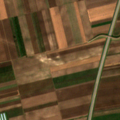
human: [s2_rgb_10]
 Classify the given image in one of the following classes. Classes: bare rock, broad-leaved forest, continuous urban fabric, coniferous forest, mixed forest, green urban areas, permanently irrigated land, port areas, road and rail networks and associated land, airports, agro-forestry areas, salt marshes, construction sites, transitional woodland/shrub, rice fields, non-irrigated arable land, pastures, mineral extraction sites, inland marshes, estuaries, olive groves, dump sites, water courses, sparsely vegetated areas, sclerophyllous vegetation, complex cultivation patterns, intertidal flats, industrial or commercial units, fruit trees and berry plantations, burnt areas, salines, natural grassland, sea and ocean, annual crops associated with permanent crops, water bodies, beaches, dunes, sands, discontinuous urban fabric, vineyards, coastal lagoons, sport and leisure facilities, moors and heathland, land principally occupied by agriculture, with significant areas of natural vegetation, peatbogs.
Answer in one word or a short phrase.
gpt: discontinuous urban fabric, non-irrigated arable land